Interaction volume radius: 5 \u00c5
Interaction volume height: 15 \u00c5
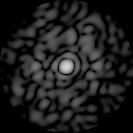
Disorder parameter: 0.8973